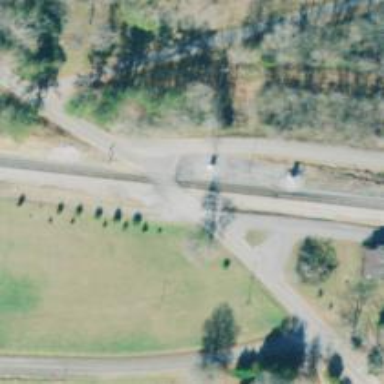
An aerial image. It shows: Railway track.